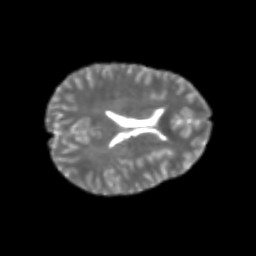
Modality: T2w
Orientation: axial
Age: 22
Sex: female
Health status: healthy
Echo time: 0.074 s